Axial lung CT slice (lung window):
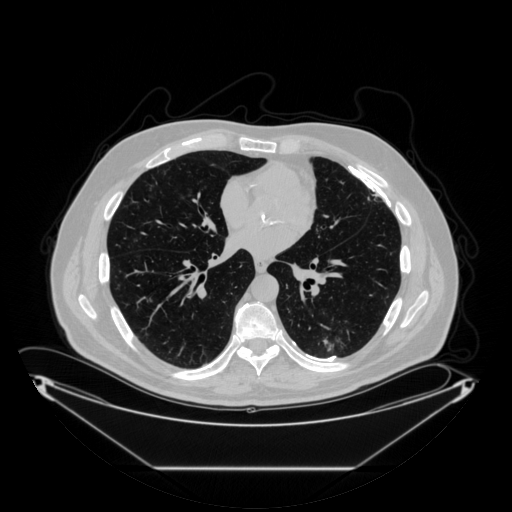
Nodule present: no